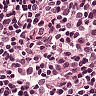
Metastatic tissue present: no